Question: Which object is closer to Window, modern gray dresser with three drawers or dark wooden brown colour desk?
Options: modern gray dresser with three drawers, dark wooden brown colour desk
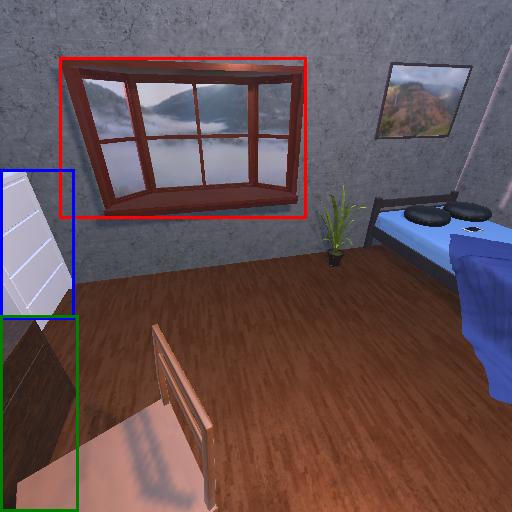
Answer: modern gray dresser with three drawers